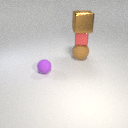
small red metal cube below large brown metal cube